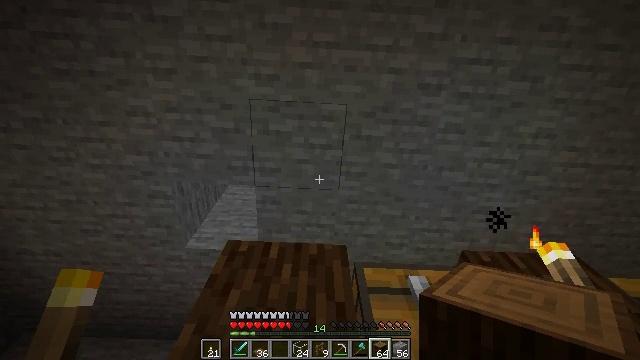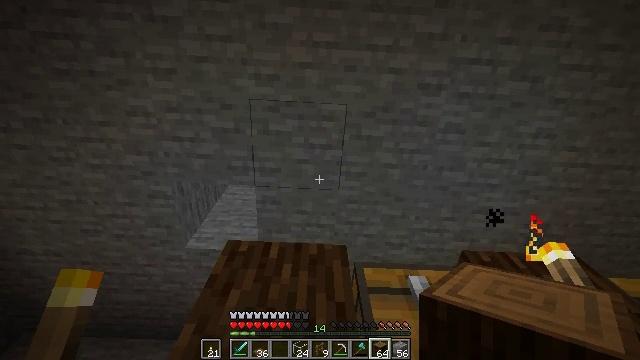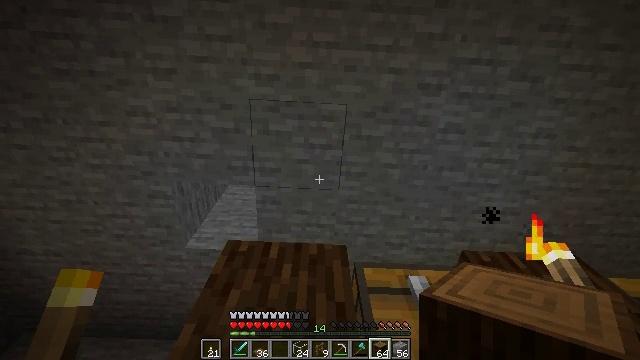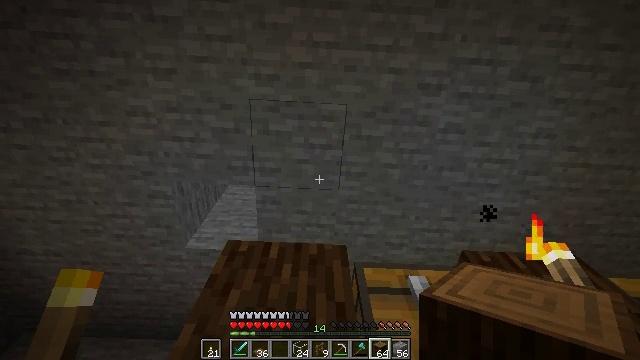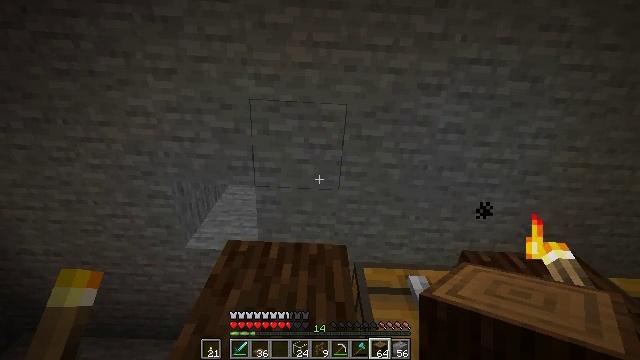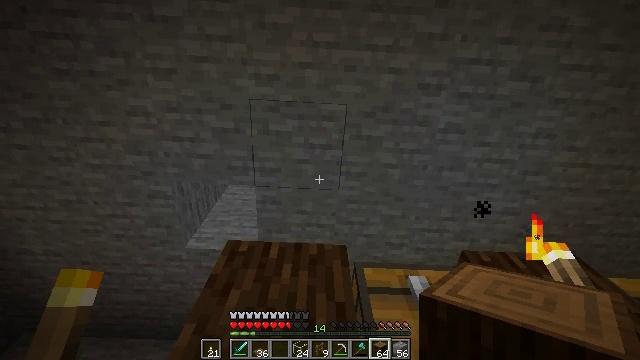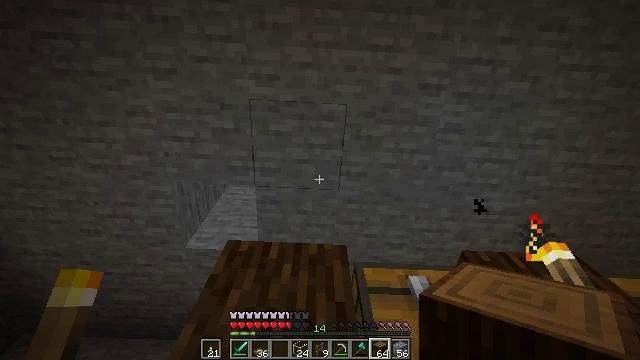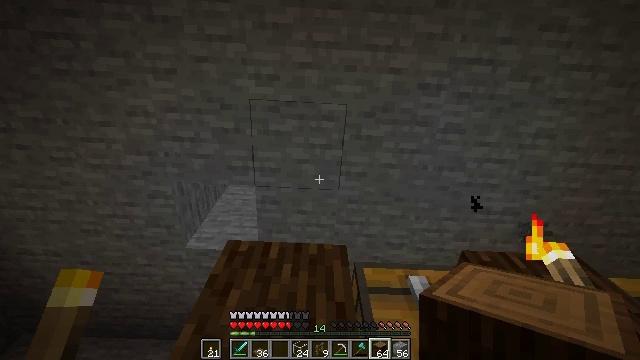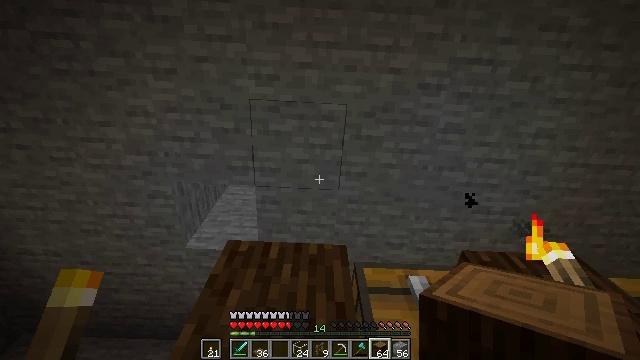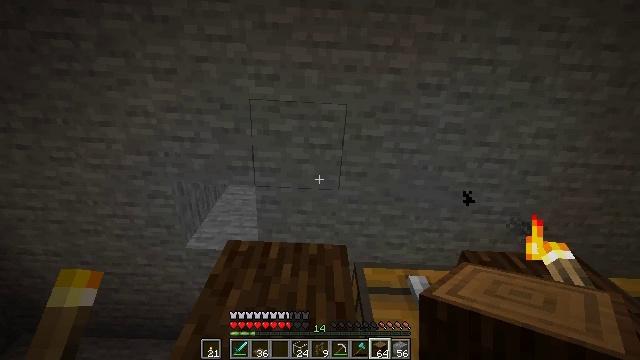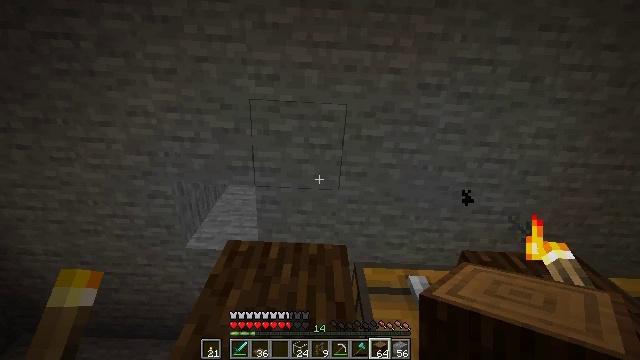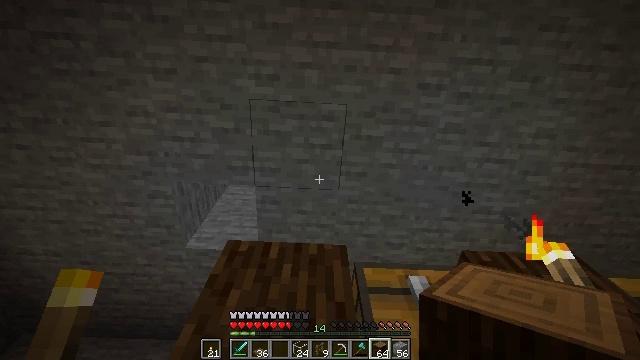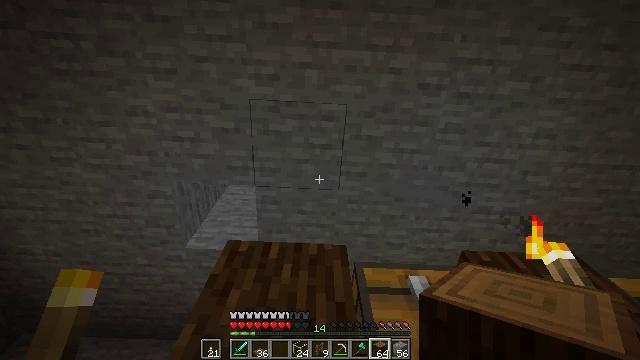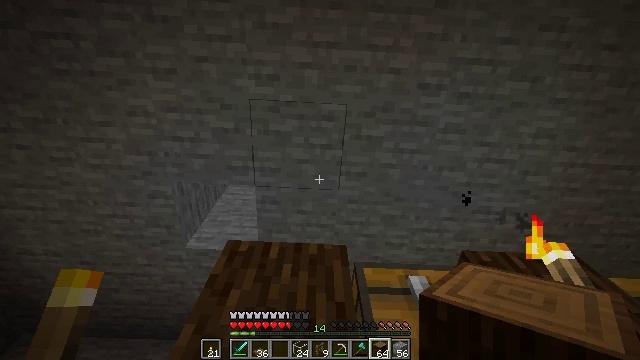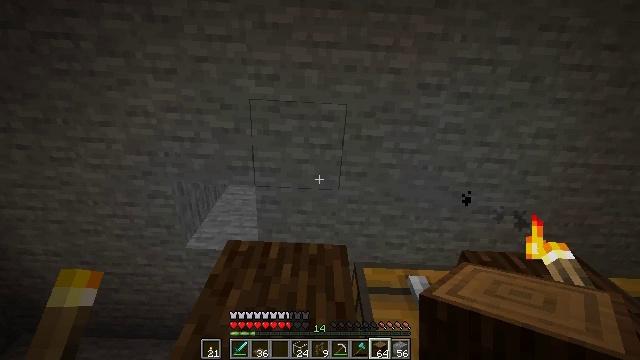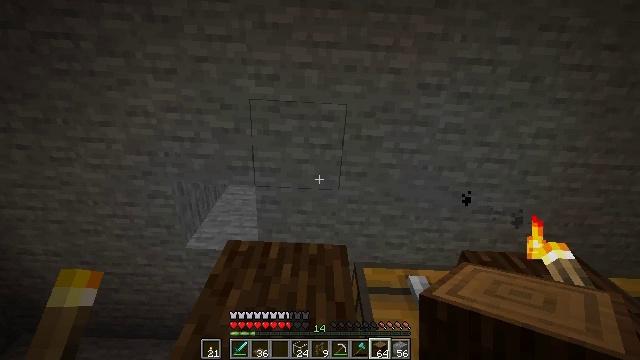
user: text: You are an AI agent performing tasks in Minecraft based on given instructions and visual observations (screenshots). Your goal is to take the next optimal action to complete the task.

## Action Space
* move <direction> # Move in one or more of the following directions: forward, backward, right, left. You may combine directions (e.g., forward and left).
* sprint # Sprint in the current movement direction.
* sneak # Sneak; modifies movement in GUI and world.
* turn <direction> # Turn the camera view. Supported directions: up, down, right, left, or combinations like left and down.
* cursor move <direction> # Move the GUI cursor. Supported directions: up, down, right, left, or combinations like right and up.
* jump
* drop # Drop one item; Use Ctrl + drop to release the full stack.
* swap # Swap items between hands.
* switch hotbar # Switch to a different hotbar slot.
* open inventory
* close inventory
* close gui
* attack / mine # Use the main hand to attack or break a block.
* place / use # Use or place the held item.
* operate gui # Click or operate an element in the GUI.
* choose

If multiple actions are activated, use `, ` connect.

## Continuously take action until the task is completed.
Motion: motion action
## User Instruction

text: Arrange planks in a stair shape to craft spruce stairs.
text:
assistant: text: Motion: sneak
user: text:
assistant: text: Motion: sneak
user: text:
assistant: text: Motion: sneak
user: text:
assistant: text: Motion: sneak
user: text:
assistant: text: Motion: sneak
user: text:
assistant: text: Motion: sneak
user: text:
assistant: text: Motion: sneak
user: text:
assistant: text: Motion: sneak
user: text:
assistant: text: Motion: sneak
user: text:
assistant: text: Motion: sneak
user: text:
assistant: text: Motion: sneak
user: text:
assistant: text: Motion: sneak
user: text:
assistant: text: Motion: sneak
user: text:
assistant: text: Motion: sneak
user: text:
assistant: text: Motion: sneak
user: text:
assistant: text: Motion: sneak
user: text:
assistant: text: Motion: sneak
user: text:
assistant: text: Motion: no_op
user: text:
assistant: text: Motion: no_op
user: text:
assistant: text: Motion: no_op
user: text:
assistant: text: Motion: close inventory
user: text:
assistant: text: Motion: close inventory
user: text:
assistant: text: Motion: close inventory
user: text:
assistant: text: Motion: open gui
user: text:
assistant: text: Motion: no_op
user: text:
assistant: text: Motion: cursor move right
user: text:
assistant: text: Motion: cursor move right and down
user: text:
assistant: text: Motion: cursor move right
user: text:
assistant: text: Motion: cursor move right
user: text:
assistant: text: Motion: no_op